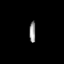
Tissue: prostate
Cell type: Myeloid cells
Senescence score: 0.3216
Nuclear area (px): 138
Mean DAPI intensity: 138.942